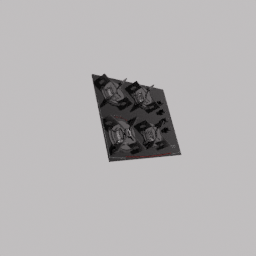
Label: appliances